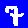
Digit: 7